Question: I need to rotate one Shape component (ellipse) around the other one (circle). It's seems to me that it's better to do it with polar coordinates. So the rotation formula is:
'''
X := Round(CenterX + SIN(Angle) * Radius);
Y := Round(CenterY + COS(Angle) * Radius);
'''
where - ellipse coordinates, - rotation radius; is rotation angle;
- center of rotation.
Also I got that in Timer component I must write the following code:
'''
Angle := Angle + 0.01;
if Angle> 2*Pi then Angle := Angle - 2*Pi;
'''
And Shape must be redrawn.
It would look like this:

But I can't gather all in a bunch. I don't know how to organize this all. Thanx for any help.
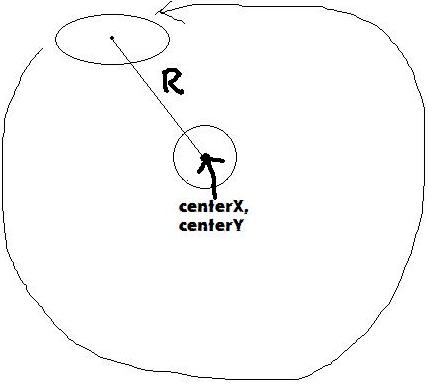
Answer: Add a variable 't: double' to your form class, and do
'''
procedure TForm1.Timer1Timer(Sender: TObject);
var
cx, cy: integer;
x, y: integer;
const
r = 200;
begin
cx := Shape1.Left + Shape1.Width div 2;
cy := Shape1.Top + Shape1.Height div 2;
x := cx + round(r*sin(t));
y := cy + round(r*cos(t));
Shape2.Left := x - Shape2.Width div 2;
Shape2.Top := y - Shape2.Height div 2;
t := t + 0.01;
end;
'''
where 'Timer1.Interval = 30', say.
Personally, however, I really dislike when people do animations by moving VCL controls around. It is much better to resort to manual GDI (or even OpenGL) drawing.